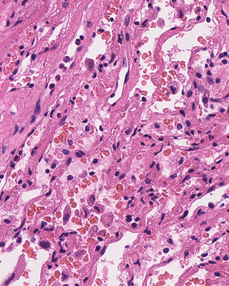
Tumor epithelial tissue: no
Tumor-associated stroma tissue: no
Normal tissue: yes